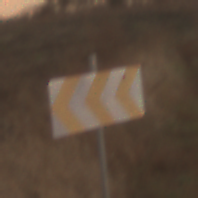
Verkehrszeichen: RichtungstafelnInKurvenGrossRechts
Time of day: SunriseSunset
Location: Outdoor (Nature)
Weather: PartlyCloudy
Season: NotSpecified
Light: Natural